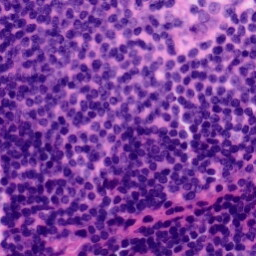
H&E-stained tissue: Tonsil